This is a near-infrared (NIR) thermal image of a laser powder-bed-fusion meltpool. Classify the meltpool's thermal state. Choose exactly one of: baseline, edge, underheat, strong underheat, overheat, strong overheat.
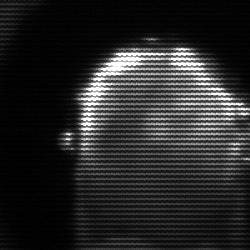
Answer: baseline